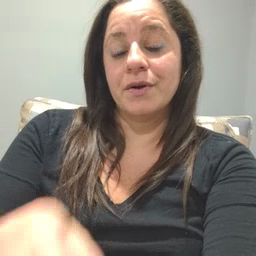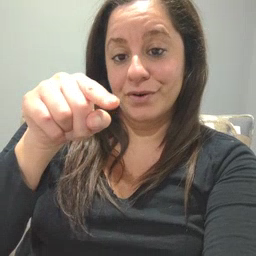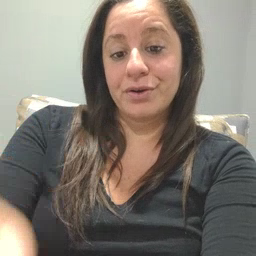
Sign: finger